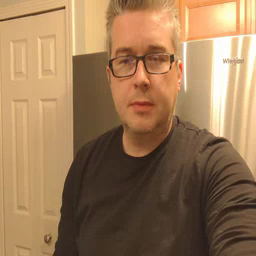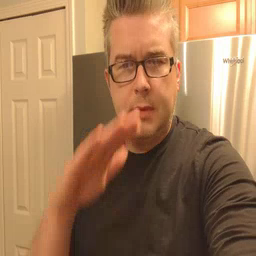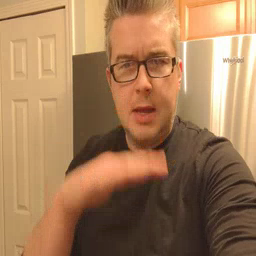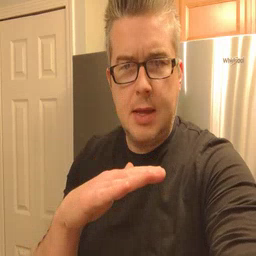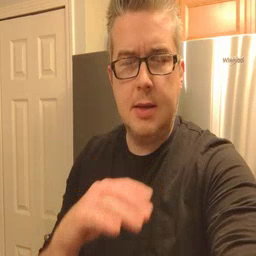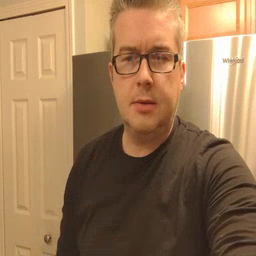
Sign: on